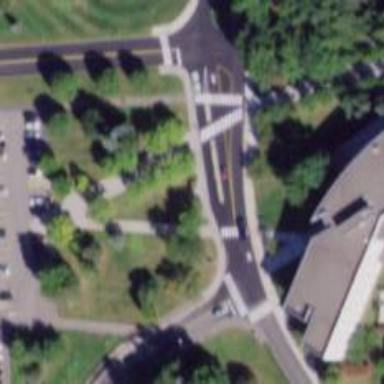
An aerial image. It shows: Marked crossing on footway.